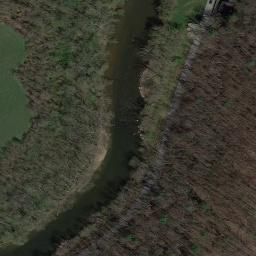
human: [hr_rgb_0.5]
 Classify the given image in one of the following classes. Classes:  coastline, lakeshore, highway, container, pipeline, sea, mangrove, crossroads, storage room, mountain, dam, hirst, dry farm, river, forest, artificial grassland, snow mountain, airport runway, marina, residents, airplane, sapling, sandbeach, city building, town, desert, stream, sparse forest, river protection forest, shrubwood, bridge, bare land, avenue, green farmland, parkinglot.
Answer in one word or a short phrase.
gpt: river